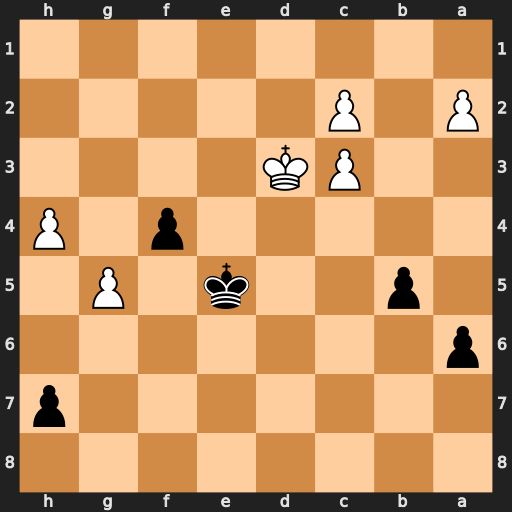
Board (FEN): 8/7p/p7/1p2k1P1/5p1P/2PK4/P1P5/8
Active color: b
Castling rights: -
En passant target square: -
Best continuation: Kf5 c4 bxc4+